Question: This is an example of what i want to achieve;
So i have two arrays need to subtract them and check if the array in the right has all the values if not i don't want to subtract the empty cell with the correspondig cell in the other array (example {B3-D3})
and i want to add the sum of all the differences in A5.
My previous solution was to do on column E
'''
E1=ifnumber(D1),B1-D1
E2=ifnumber(D2),B2-D2
E3=ifnumber(D3),B3-D3
E4=ifnumber(D4),B4-D4
'''
But I'm looking for something more elegant that shows the result using only one cell in this case A5

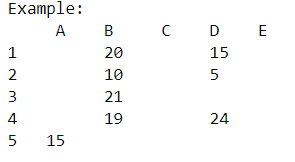
Answer: In A5:
'''
=SUM(FILTER(ABS(B1:B4-D1:D4),ISNUMBER(D1:D4)))
'''